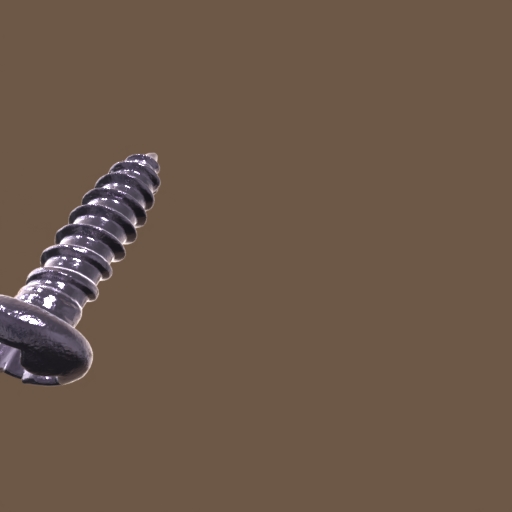
Label: screw